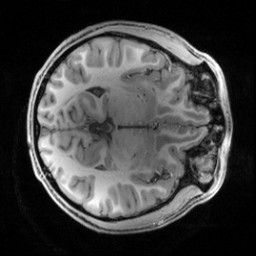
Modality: T1w
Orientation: axial
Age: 19
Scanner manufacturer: siemens
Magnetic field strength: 3 T
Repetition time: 2.5 s
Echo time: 0.00444 s